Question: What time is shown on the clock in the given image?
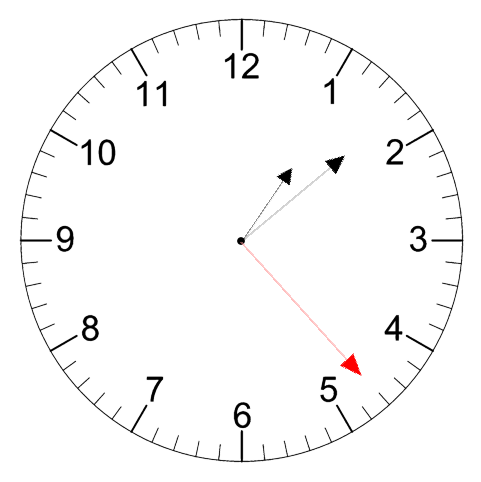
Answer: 01:08:23